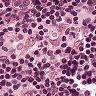
Metastatic tissue present: no